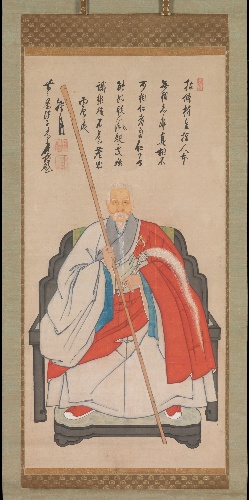
Title: 木庵性瑫賛　隠元隆琦像|Portrait of Yinyuan Longqi
Artist: Muan Xingtao|unidentified artist
Artist bio: Chinese, 1611–1684|
Date: 1676
Object type: Hanging scroll
Classification: Paintings
Medium: Hanging scroll; ink and color on paper
Culture: Japan
Period: Edo period (1615–1868)
Dimensions: Image: 47 in. × 22 3/4 in. (119.4 × 57.8 cm)
Overall with mounting: 76 1/4 × 27 15/16 in. (193.7 × 71 cm)
Overall with knobs: 76 1/4 × 30 1/4 in. (193.7 × 76.8 cm)
Department: Asian Art
Credit line: Purchase, Brooke Russell Astor Bequest, 2015
Accession year: 2015
Repository: Metropolitan Museum of Art, New York, NY
Tags: Men|Portraits|Poets